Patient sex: M
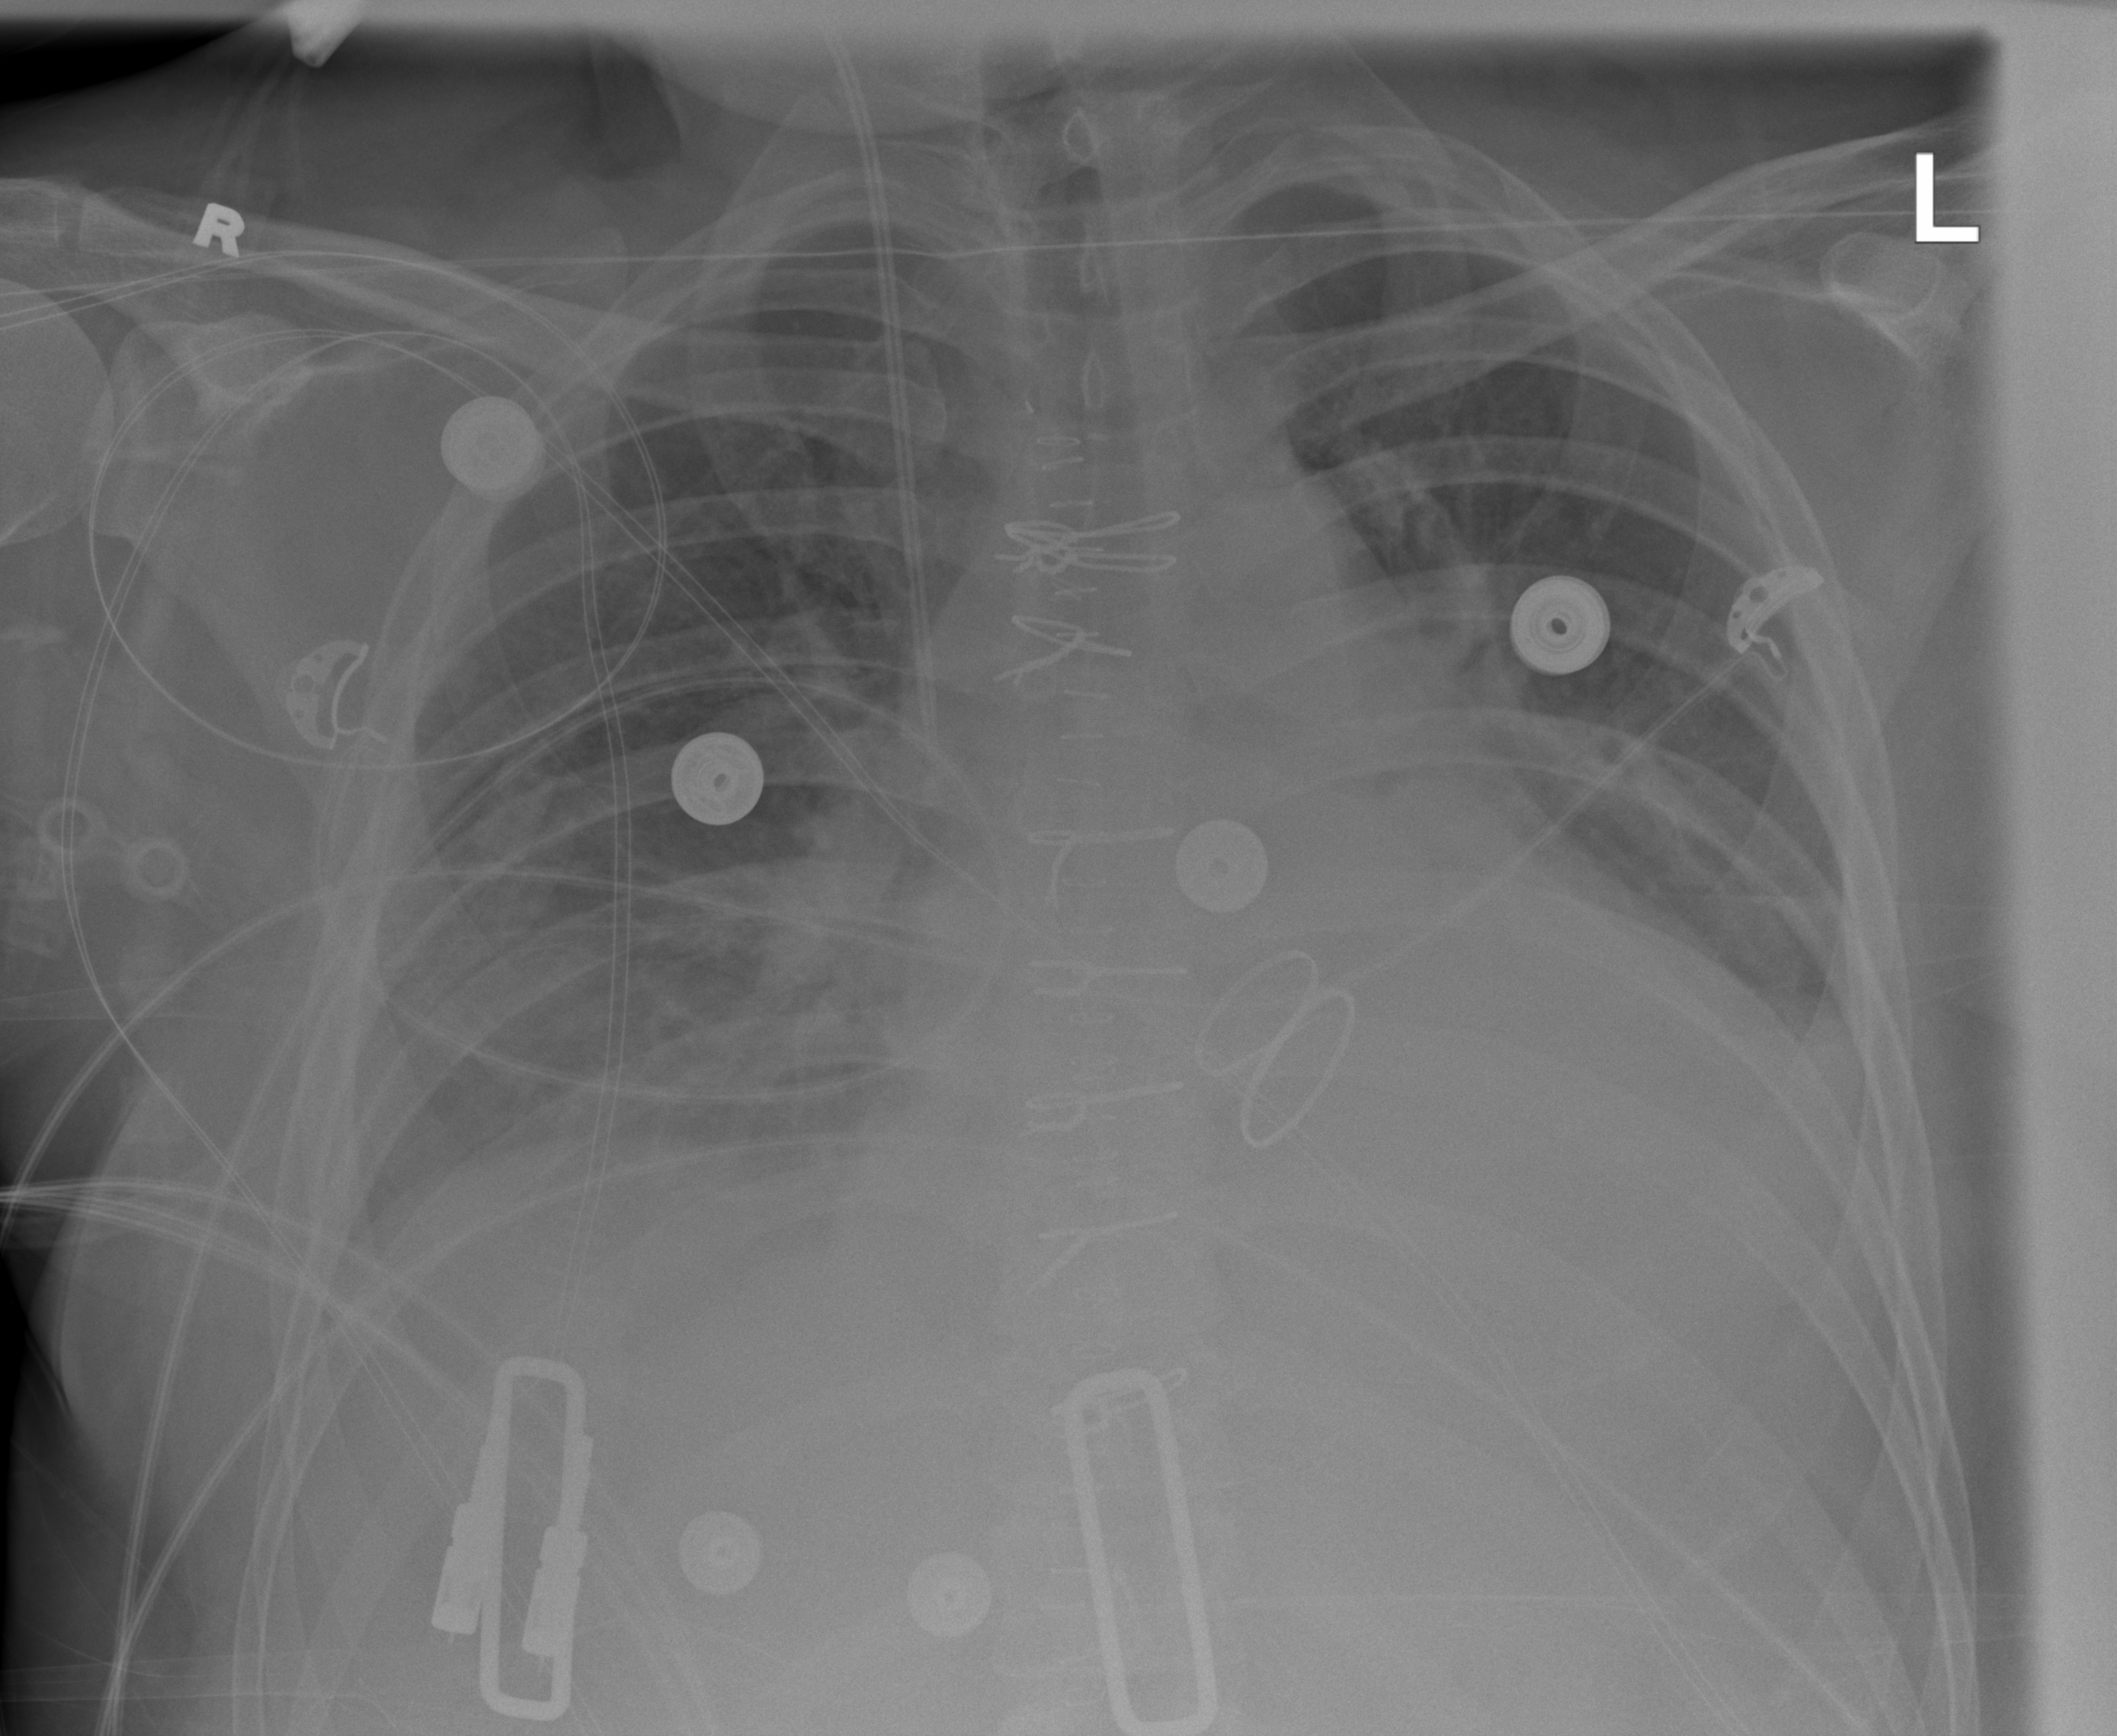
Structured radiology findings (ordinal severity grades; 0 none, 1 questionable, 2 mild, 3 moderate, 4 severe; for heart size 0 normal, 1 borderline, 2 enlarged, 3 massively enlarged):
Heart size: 2
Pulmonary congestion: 2
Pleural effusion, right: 2
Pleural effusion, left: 2
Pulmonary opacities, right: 2
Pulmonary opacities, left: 2
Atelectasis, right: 2
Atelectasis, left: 2